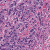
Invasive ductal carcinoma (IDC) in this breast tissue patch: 1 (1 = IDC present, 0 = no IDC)